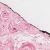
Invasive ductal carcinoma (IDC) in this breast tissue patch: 0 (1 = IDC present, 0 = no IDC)